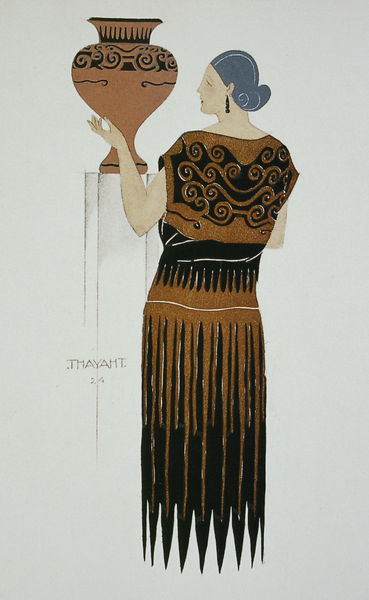
Titel: Vionnet-Kleid
Künstler: Thayaht
Standort: viele Standorte
Institution: Seriendruck
Schlagwörter: blau, fuß, ocker, braun, frau, frisur, grau, haar, kleid, ohrring, orange, profil, rücken, schmuck, schwarz, weiss, dame, beige, mode, muster, ornament, arm, gesicht, sockel, hals, portrait, porträt, signatur, fransen, gold, haare, stoff, ohrringe, scheitel, amphore, keramik, ranken, vase, taille, dutt, schrift, farben, grafik, linien, jugendstil, symmetrie, ornamente, gestreift, streifen, bauch, podest, abstrahiert, spiel, gefäss, form, text, buchstaben, beschriftung, zacken, antik, griechisch, griechenland, zipfel, schnecken, bauchig, griechin, franzen, kringel, fraz, krater, fridur, drisur, greichisch, kongruenz, übernahme